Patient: sex M, age 72
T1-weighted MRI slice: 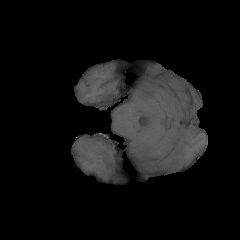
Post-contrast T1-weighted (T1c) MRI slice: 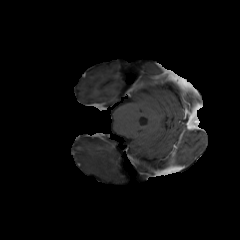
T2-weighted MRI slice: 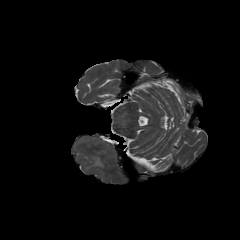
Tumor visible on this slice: yes
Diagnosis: Glioblastoma, IDH-wildtype
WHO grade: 4